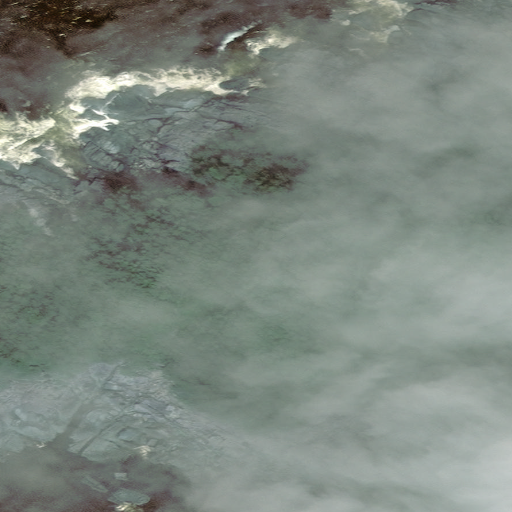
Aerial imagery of cape in Alaska named Granite Point containing only unknown